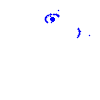
Particle: kaon